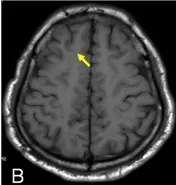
(A-G) show the MRI by a decreased signal on the T1 sequence and increased signal intensity on the T2/FLAIR sequance showed a of the bilateral basal, certain ovale, frontal lobe, and parietal lobe, and F shows increased signal on the T2 sequence showed a of ganglia cervical cord.
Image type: radiology (mri)